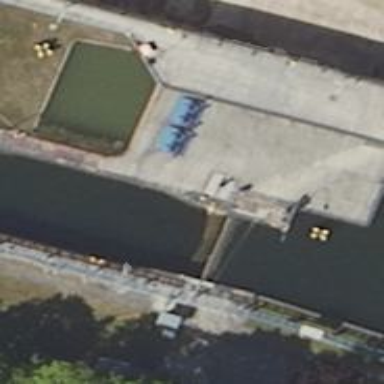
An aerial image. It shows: Lock gate on waterway.